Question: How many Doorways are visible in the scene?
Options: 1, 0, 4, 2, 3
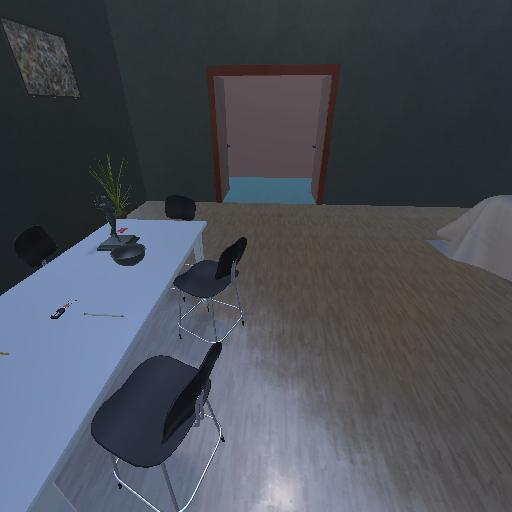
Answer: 1